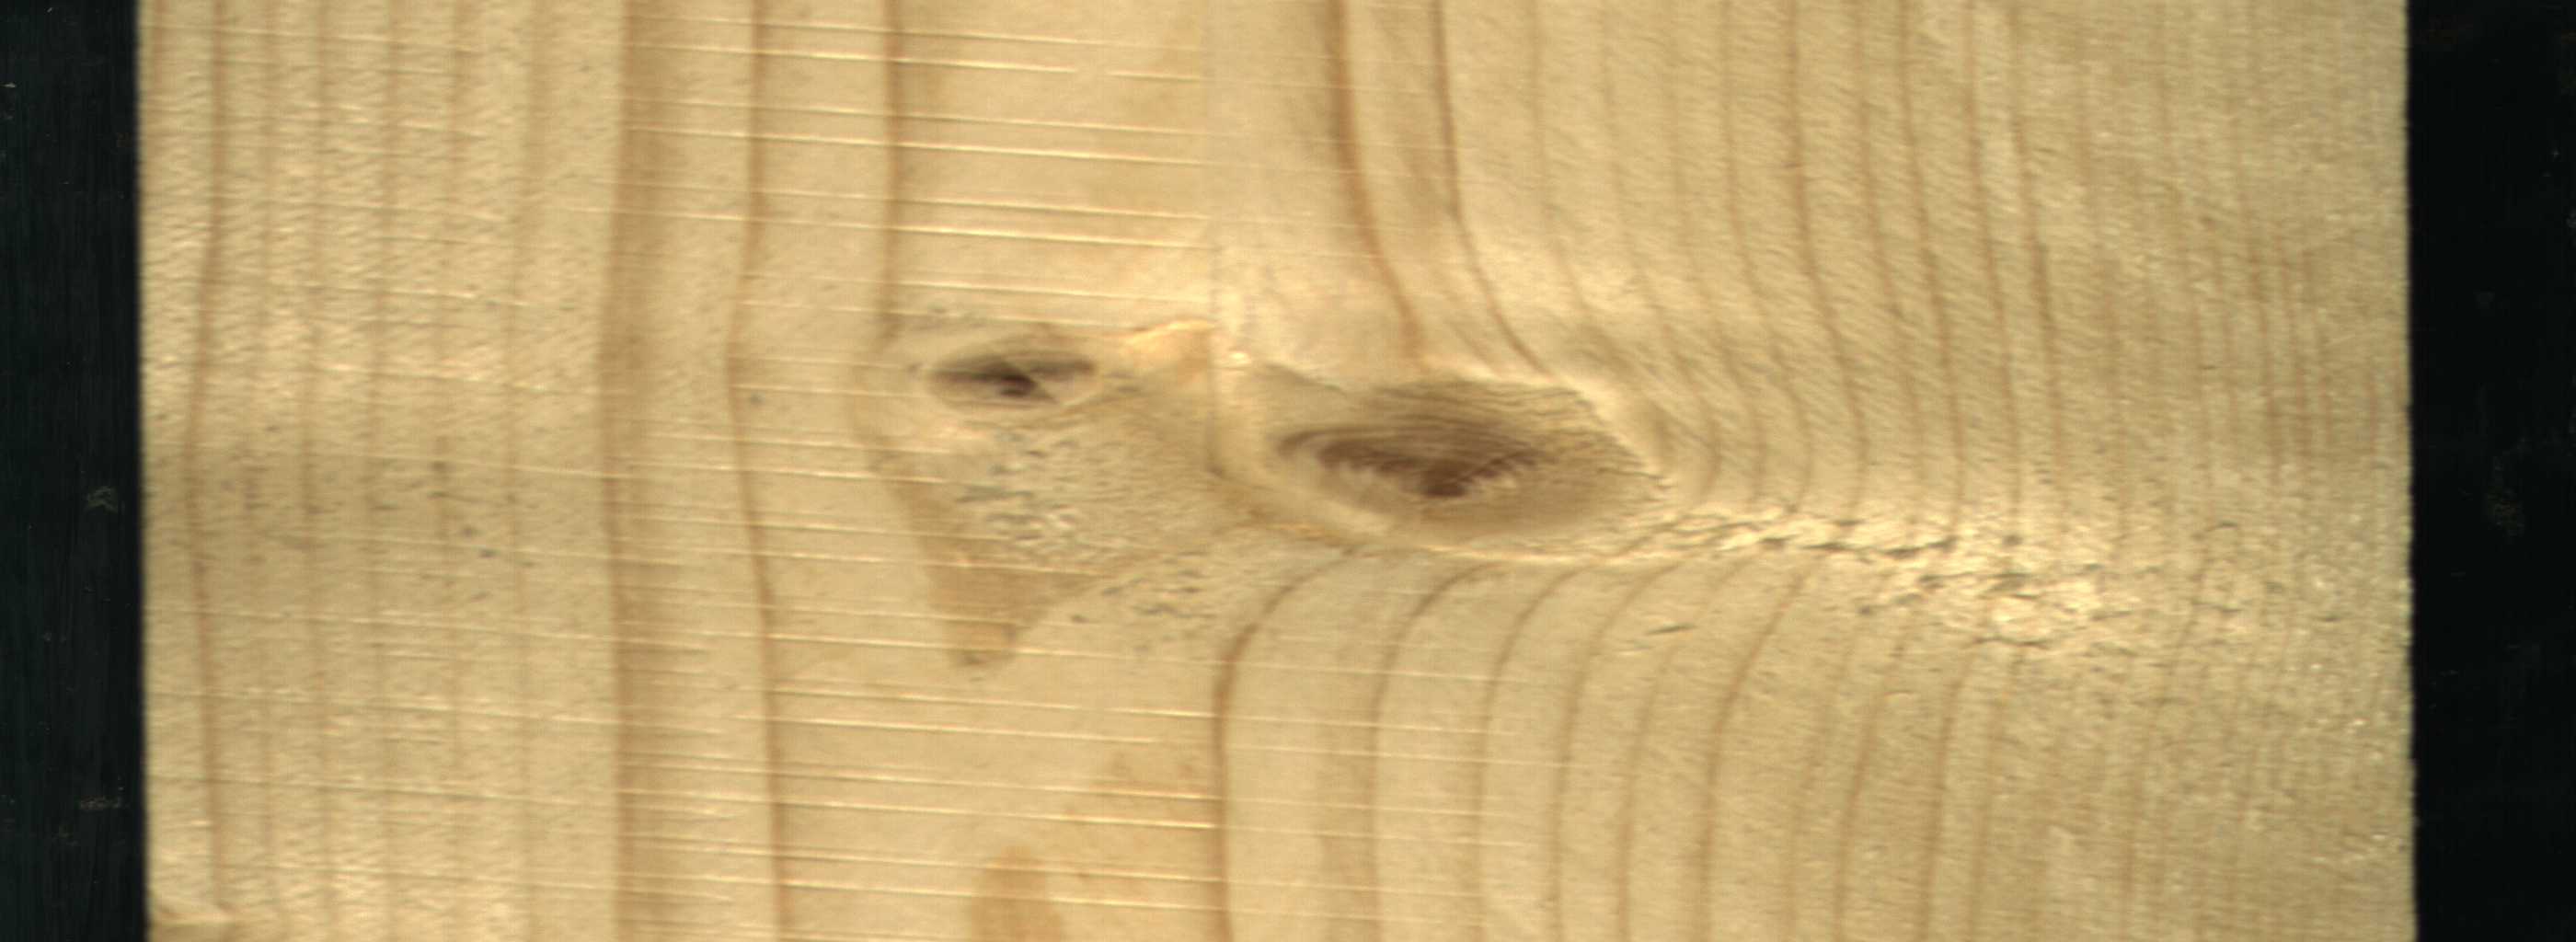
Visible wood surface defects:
Live_Knot
Live_Knot